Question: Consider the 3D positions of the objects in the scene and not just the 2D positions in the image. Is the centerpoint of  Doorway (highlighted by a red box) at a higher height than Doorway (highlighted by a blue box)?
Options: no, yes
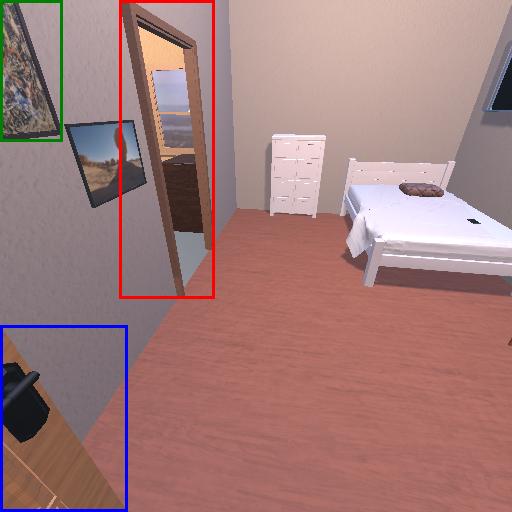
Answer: no